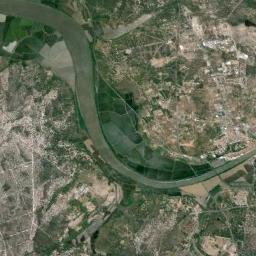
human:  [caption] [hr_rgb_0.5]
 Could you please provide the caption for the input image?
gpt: The yellow river is flanked by some fields and some residential areas are next to the river .

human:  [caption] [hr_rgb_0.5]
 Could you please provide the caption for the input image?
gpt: There are many trees on either side of the river .

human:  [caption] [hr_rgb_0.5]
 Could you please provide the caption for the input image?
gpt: The river goes through farmland and houses .

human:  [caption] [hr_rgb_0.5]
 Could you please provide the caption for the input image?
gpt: A light green river curved in an inverse S-shape, With lakes on the river and green and tan mixed ground on both sides .

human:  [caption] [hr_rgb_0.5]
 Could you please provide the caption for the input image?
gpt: There are many buildings and some green farmlands near the river .